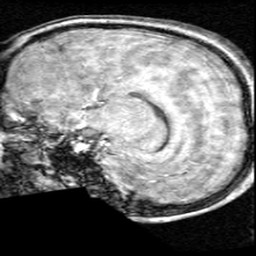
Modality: T1w
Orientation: sagittal
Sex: male
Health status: ill
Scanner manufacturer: ge
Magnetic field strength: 1.5 T
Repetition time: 21 s
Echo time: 0.008 s